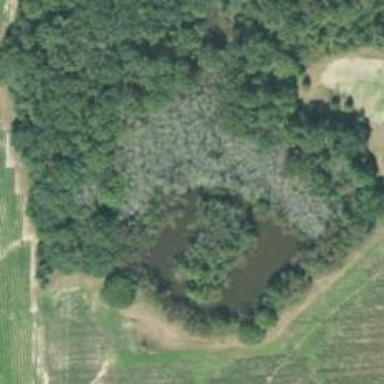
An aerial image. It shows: Swamp in wetland area.